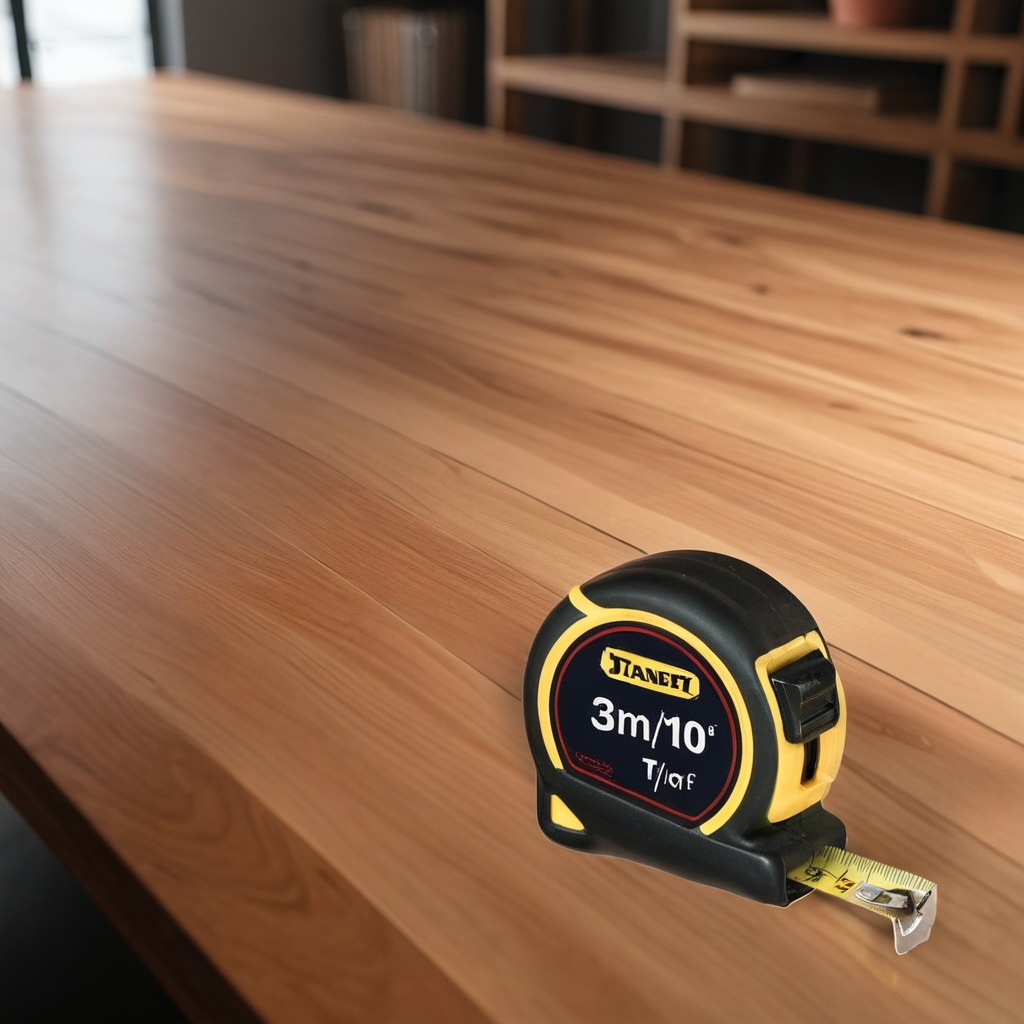
A measuring tape is lying on the wooden table in the carpentry studio.